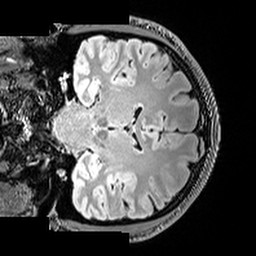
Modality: T2w
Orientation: coronal
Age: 37
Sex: male
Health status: healthy
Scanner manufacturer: siemens
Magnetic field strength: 3 T
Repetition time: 5 s
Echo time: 0.397 s